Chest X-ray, AP view. Patient: 47 years old, sex F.
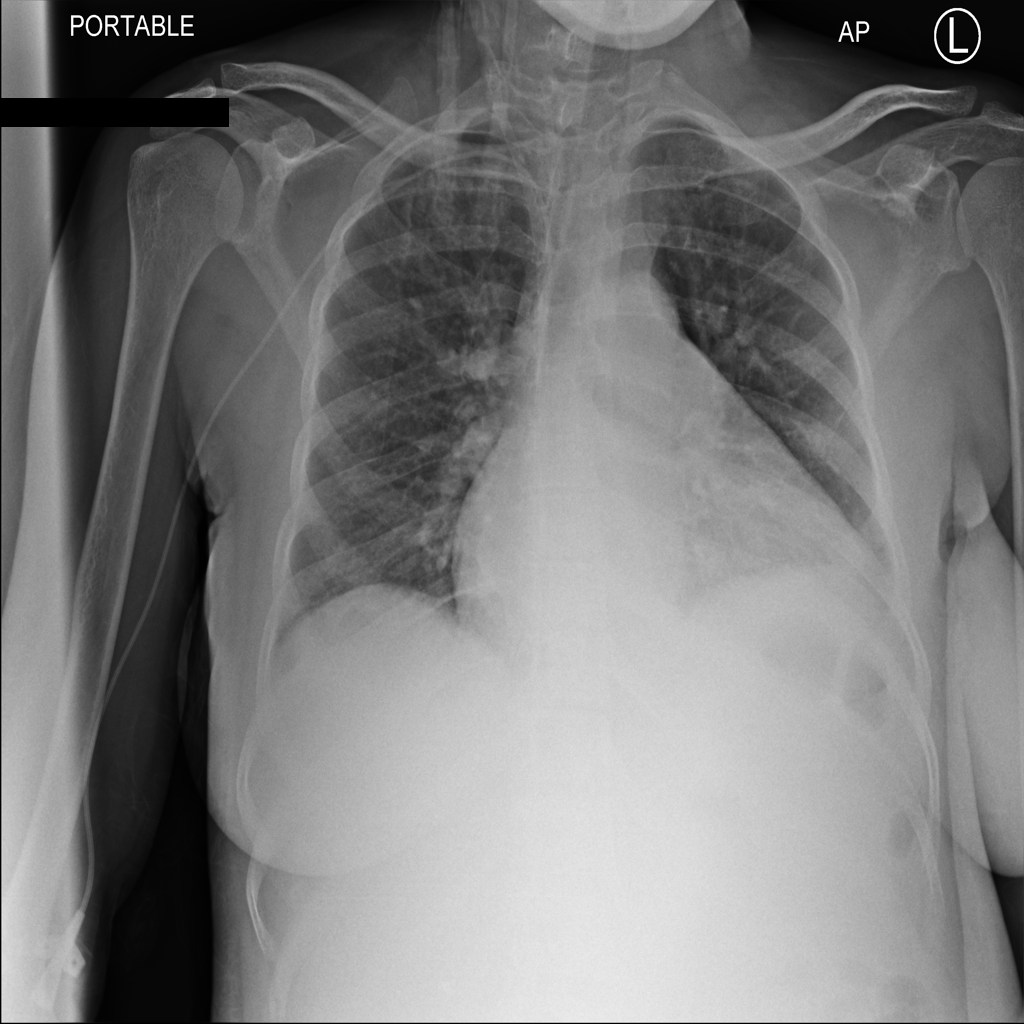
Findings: No Finding